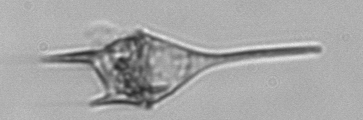
Label: Tripos_lineatus